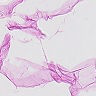
Metastatic tissue present: no